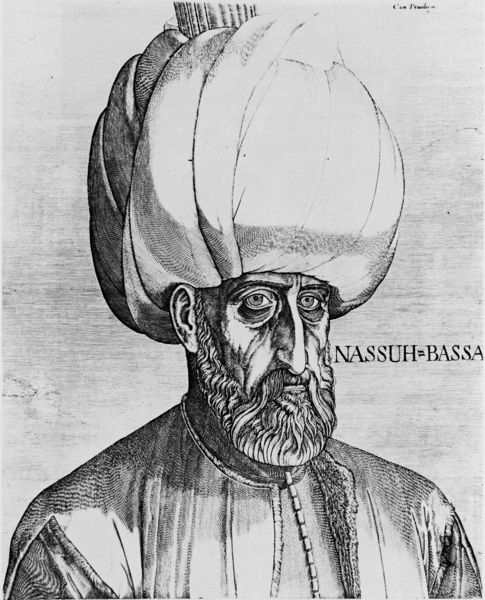
Titel: Bildnis von Suleiman II
Künstler: Melchior Lorch
Institution: (Seriendruck)
Schlagwörter: gemälde, mann, schatten, weiß, grau, licht, mund, nase, ohr, schwarz, skizze, zeichnung, blick, alt, bart, hemd, jacke, augen, falten, gesicht, kleidung, kragen, pelz, vollbart, bildnis, portrait, porträt, signatur, gewand, mantel, adel, lippen, ohren, renaissance, schulter, kopfbedeckung, schrift, alter mann, grafik, graphik, linien, pupillen, name, tusche, hager, orient, orientalisch, groß, druck, druckgraphik, lithographie, druckgrafik, schraffur, comic, holzstich, radierung, stich, künstler, hakennase, schwarzweiß, text, uniform, scheich, augenringe, bleistift, herrscher, älter, arabisch, halbprofil, müde, porträit, kupferstich, indien, turban, türkei, ornat, sultan, türke, osmane, moslem, gewandt, linine, muselmann, muslime, gewant, klamotten, barrt, grafik weiß, pasche, bassa, inschrift, nassuh bassa, schrißt, taurig, nassuh, pportrait, lange proportionen